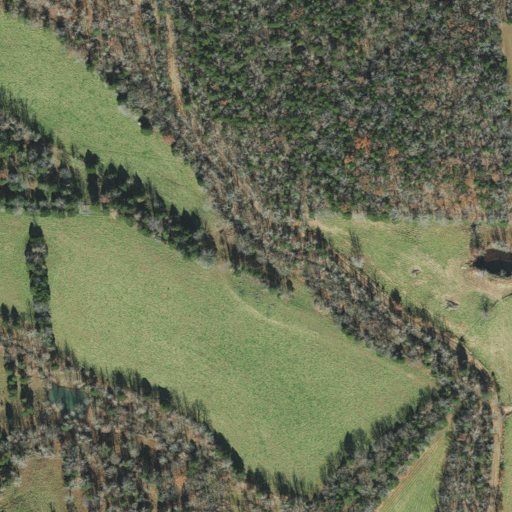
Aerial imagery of valley in Arkansas named Owl Hollow containing pasture, deciduous forest, evergreen forest, open development, mixed forest, grassland, and shrub